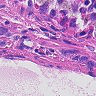
Metastatic tissue present: yes